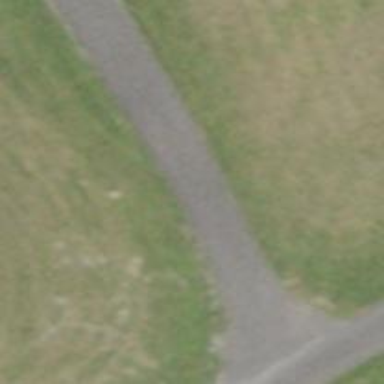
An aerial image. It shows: Driveway.